Aerial crown-view tile of a tropical tree (Barro Colorado Island, Panama), acquired 20250512:
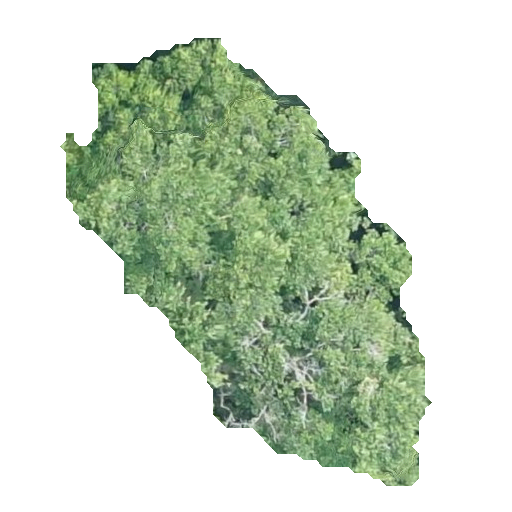
Species: Guatteria lucens
GBIF accepted scientific name: Guatteria lucens
Crown area: 140.765 m²